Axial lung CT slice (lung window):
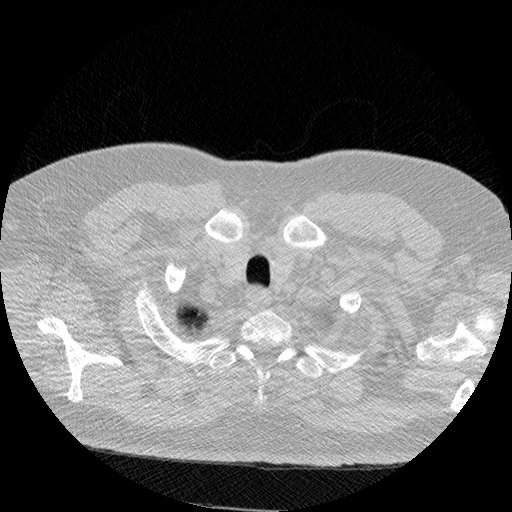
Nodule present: no